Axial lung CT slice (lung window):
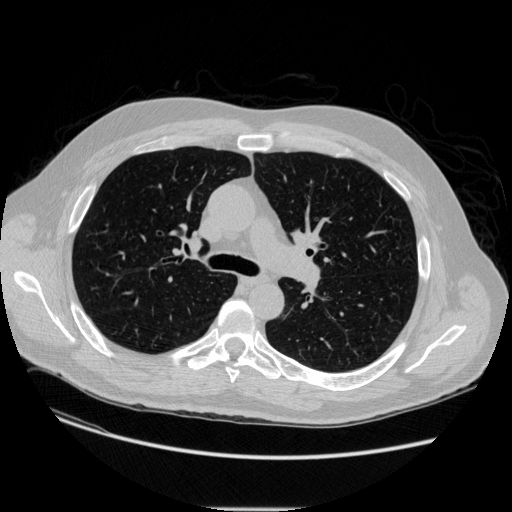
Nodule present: no